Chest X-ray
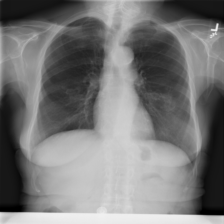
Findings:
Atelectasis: negative
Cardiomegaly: negative
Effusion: negative
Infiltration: positive
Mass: negative
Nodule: negative
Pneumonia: negative
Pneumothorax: negative
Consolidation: negative
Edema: negative
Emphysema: negative
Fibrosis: negative
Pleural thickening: negative
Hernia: negative